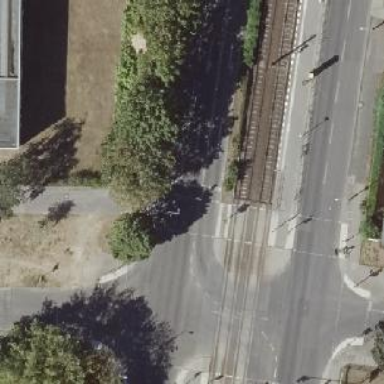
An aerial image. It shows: Footway that serves as traffic island.